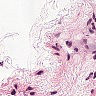
Metastatic tissue present: no